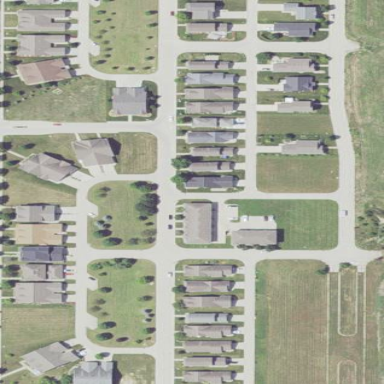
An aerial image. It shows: Residential neighbourhood featuring single-family and semi-detached homes.